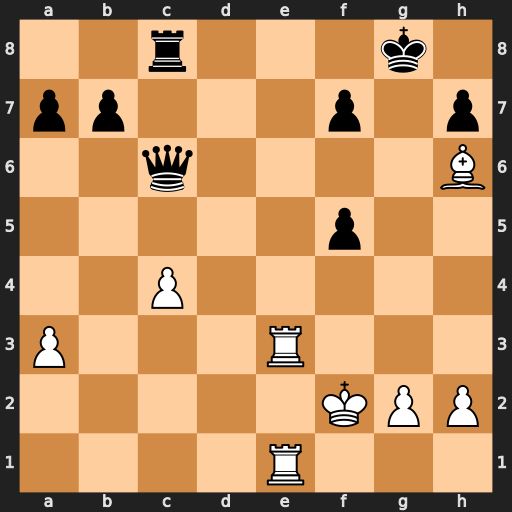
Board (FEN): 2r3k1/pp3p1p/2q4B/5p2/2P5/P3R3/5KPP/4R3
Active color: w
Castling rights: -
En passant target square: -
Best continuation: Rg3+ Kh8 Bg7+